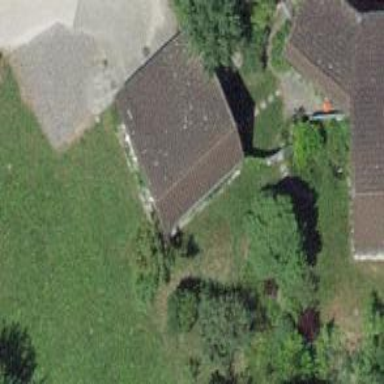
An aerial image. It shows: Building with tile roof.